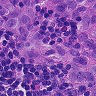
Metastatic tissue present: yes